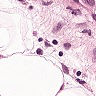
Metastatic tissue present: yes